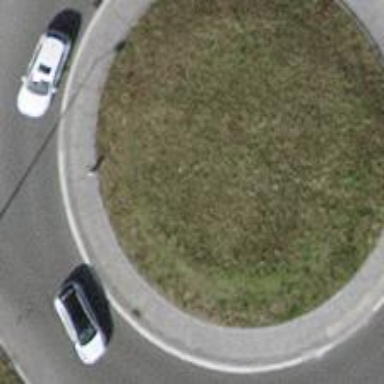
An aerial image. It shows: Asphalt road designated as trunk highway that features roundabout.